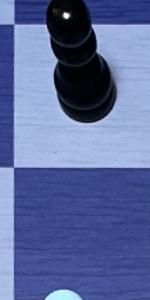
Label: Empty